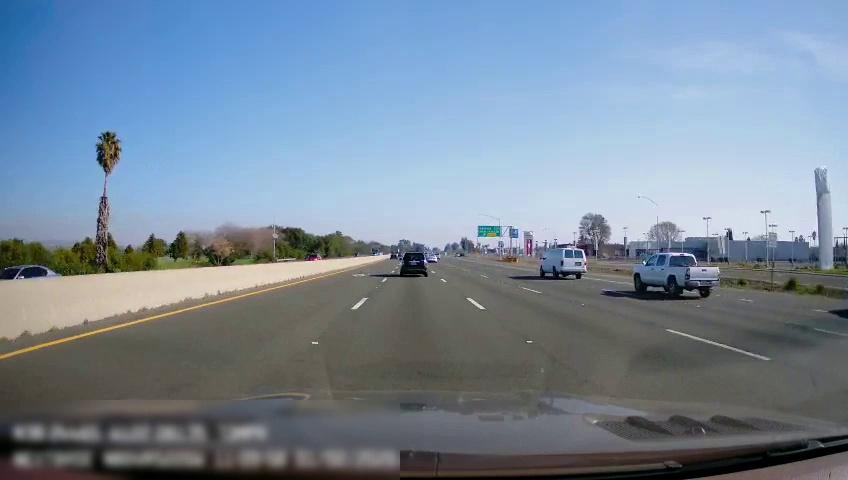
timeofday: Day
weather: Sunny
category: Drivable Space
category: Drivable Space
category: Vehicles | Car
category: Vehicles | SUV
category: Vehicles | Truck
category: Vehicles | Van
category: Vehicles | Car
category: Vehicles | Car
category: Lanes | Alternate Lane
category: Lanes | Current Lane
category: Lanes | Current Lane
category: Lanes | Alternate Lane
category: Lanes | Alternate Lane
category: Lanes | Alternate Lane
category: Lanes | Alternate Lane
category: Traffic | Signs